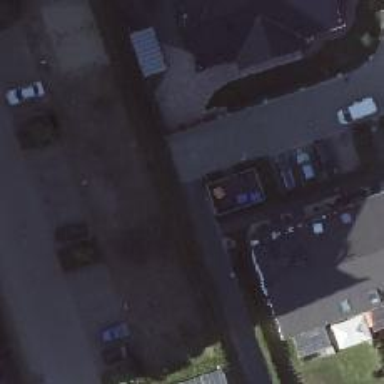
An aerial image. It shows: Footway.